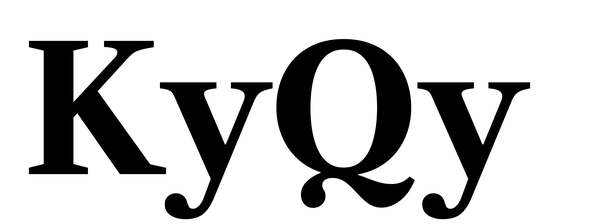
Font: LibreCaslonText_Bold